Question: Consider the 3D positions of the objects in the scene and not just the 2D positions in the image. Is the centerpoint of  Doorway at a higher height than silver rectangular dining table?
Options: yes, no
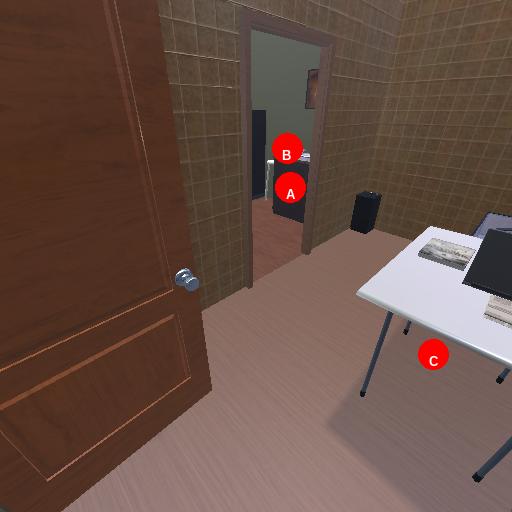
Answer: yes